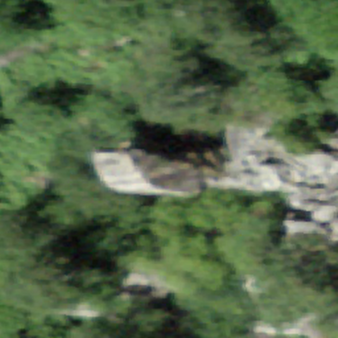
Label: bouldering_area